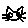
Label: cat